Question: I am working on a task called knowledge tracing which estimates the student mastery level over time. I would like to plot a similar figure as below using the Matplotlib or Seaborn.

It uses different colors to represent a knowledge concept, instead of a text. However, I have googled and found there is no article is talking about how we can do this.
I tried the following
'''
# simulate a record of student mastery level
student_mastery = np.random.rand(5, 30)
df = pd.DataFrame(student_mastery)
# plot the heatmap using seaborn
marker = matplotlib.markers.MarkerStyle(marker='o', fillstyle='full')
sns_plot = sns.heatmap(df, cmap="RdYlGn", vmin=0.0, vmax=1.0)
y_limit = 5
y_labels = [marker for i in range(y_limit)]
plt.yticks(range(y_limit), y_labels)
'''
Yet it simply returns the '__repr__' of the marker, e.g., '<matplotlib.markers.MarkerStyle at 0x1c5bb07860>' on the yticks.
Thanks in advance!
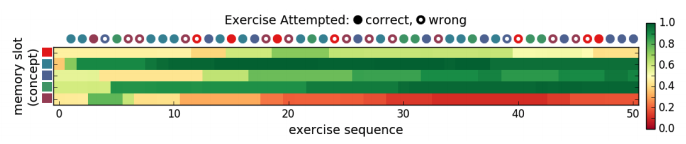
Answer: While <URL> gives you a general solution for arbitrary shapes, for the shapes shown here, it may make sense to use unicode symbols as text and colorize them according to your needs.
'''
import matplotlib.pyplot as plt
import numpy as np; np.random.seed(42)
fig, ax = plt.subplots()
ax.imshow(np.random.rand(3,10), cmap="Greys")
symbolsx = ["⚪", "⚪", "⚫", "⚫", "⚪", "⚫","⚪", "⚫", "⚫","⚪"]
colorsx = np.random.choice(["#3ba1ab", "#b43232", "#8ecc3a", "#893bab"], 10)
ax.set_xticks(range(len(symbolsx)))
ax.set_xticklabels(symbolsx, size=40)
for tick, color in zip(ax.get_xticklabels(), colorsx):
tick.set_color(color)
symbolsy = ["◾", "◾", "◾"]
ax.set_yticks(range(len(symbolsy)))
ax.set_yticklabels(symbolsy, size=40)
for tick, color in zip(ax.get_yticklabels(), ["crimson", "gold", "indigo"]):
tick.set_color(color)
plt.show()
'''
<URL>